Field crop: tomato
Growth stage: 1
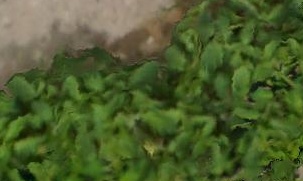
Species: tomato